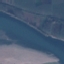
Land use / land cover: River